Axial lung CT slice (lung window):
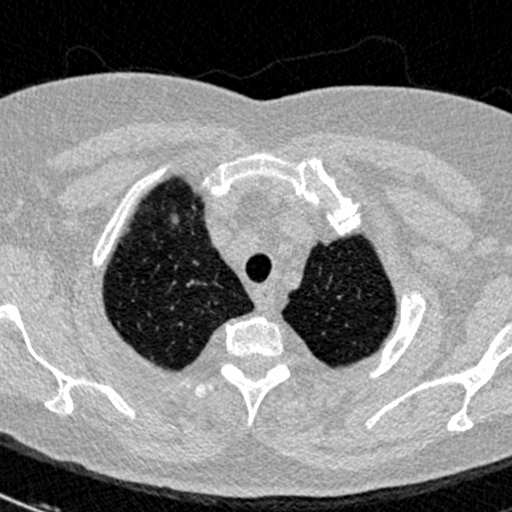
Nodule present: no